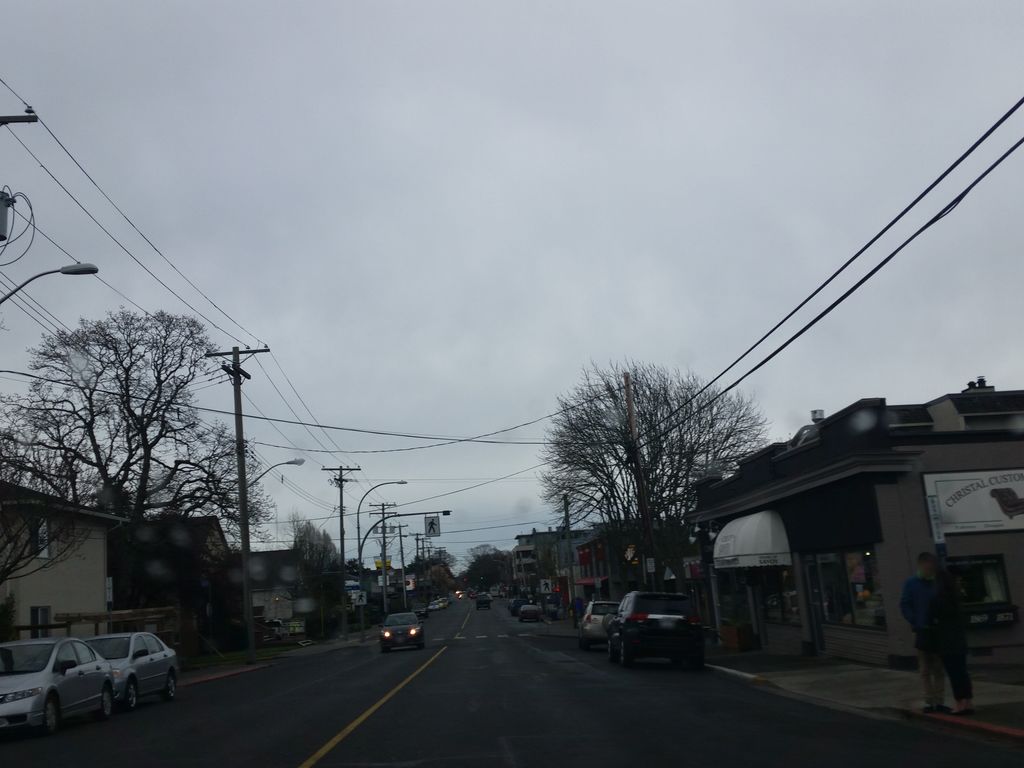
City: victoria